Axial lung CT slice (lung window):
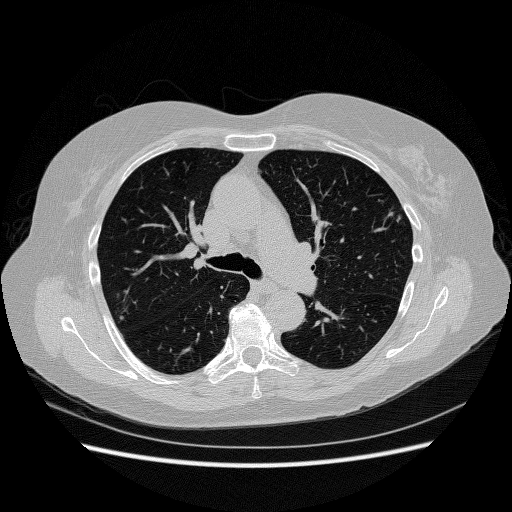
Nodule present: no